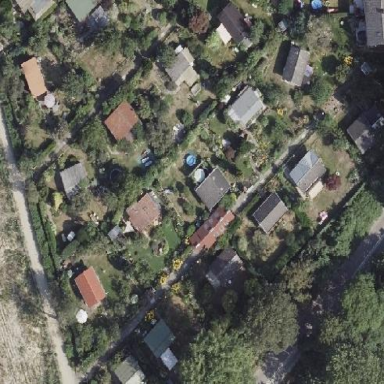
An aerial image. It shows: Allotments area.